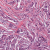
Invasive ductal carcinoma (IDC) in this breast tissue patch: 1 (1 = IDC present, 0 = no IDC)